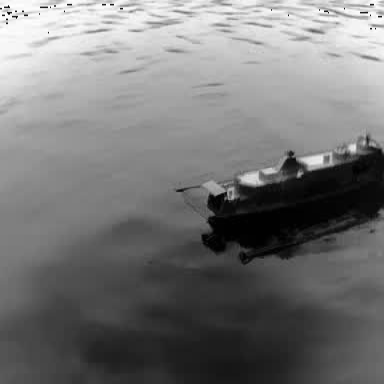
There is a container_ship in the infrared image.